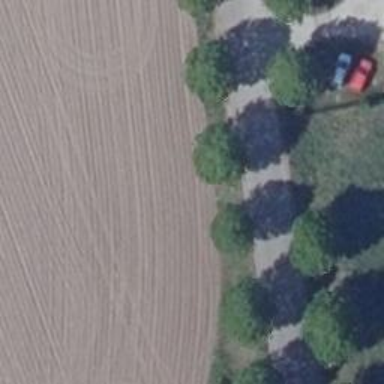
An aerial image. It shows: Beautiful avenue lined with deciduous broadleaved trees.